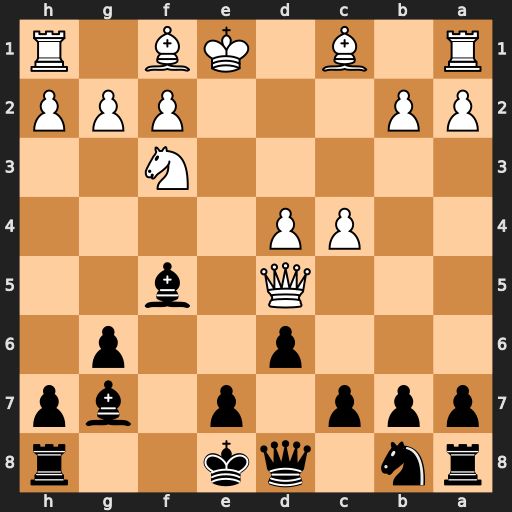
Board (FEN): rn1qk2r/ppp1p1bp/3p2p1/3Q1b2/2PP4/5N2/PP3PPP/R1B1KB1R
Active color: b
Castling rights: KQkq
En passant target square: -
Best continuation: c6 Qxf5 gxf5